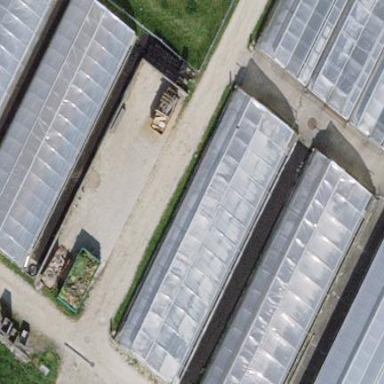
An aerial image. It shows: Greenhouse.